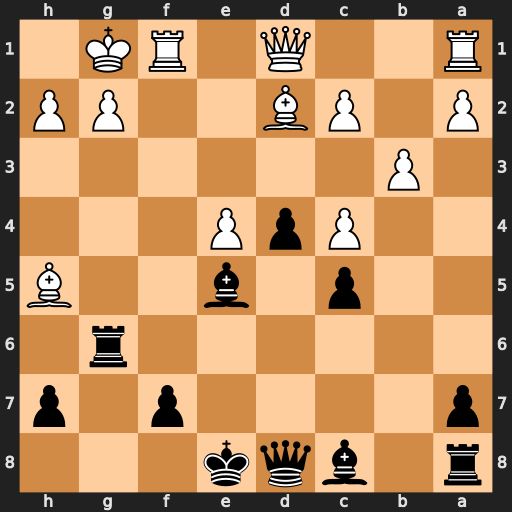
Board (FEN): r1bqk3/p4p1p/6r1/2p1b2B/2PpP3/1P6/P1PB2PP/R2Q1RK1
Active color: b
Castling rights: q
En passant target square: -
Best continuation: Qh4 Bf4 Bxf4 Rxf4 Qxf4